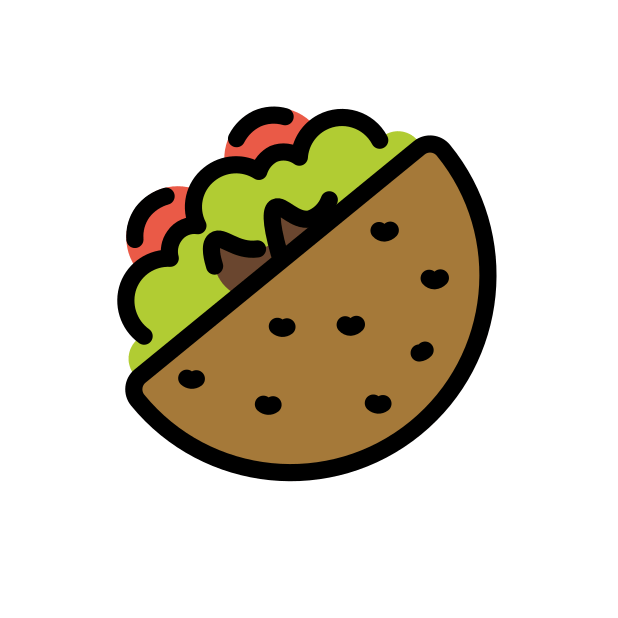
Emoji: 🥙
Name: stuffed flatbread
Unicode: 0x1f959